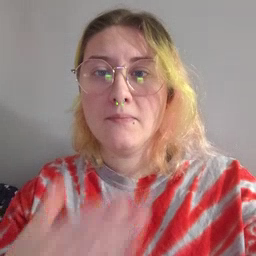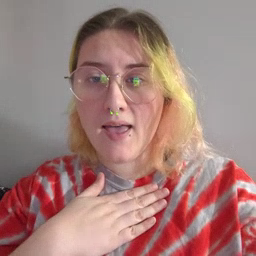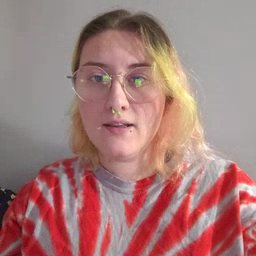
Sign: minemy